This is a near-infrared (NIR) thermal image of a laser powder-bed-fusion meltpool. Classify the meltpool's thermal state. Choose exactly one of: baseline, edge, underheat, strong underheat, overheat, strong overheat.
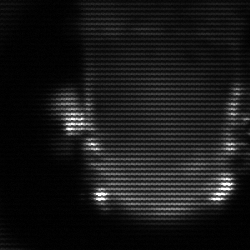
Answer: baseline